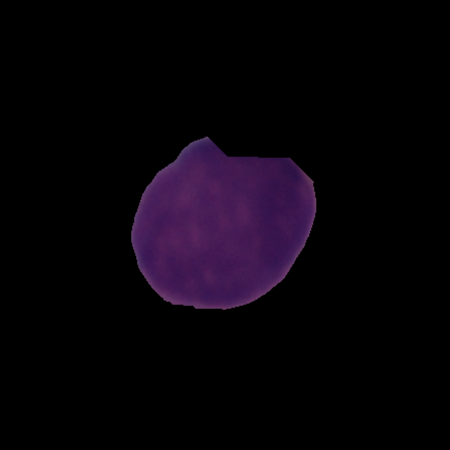
Label: cancer